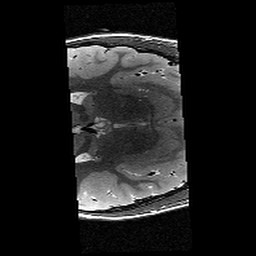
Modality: T2w
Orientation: axial
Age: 13
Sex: female
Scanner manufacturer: siemens
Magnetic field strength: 3 T
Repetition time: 9.23 s
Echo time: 0.067 s